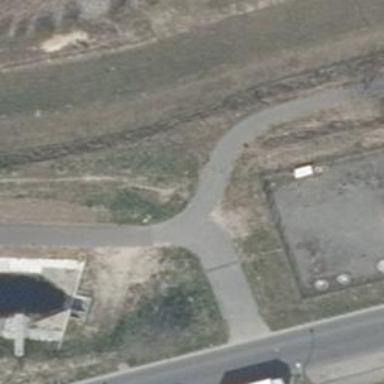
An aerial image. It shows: Asphalt path.